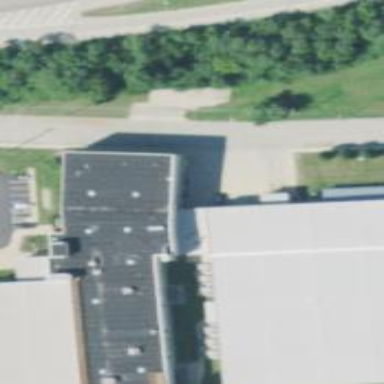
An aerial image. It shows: Industrial building.